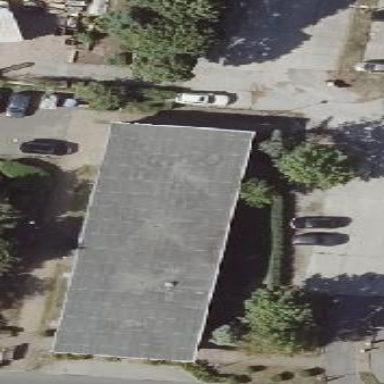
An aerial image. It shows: Industrial building with flat roof.